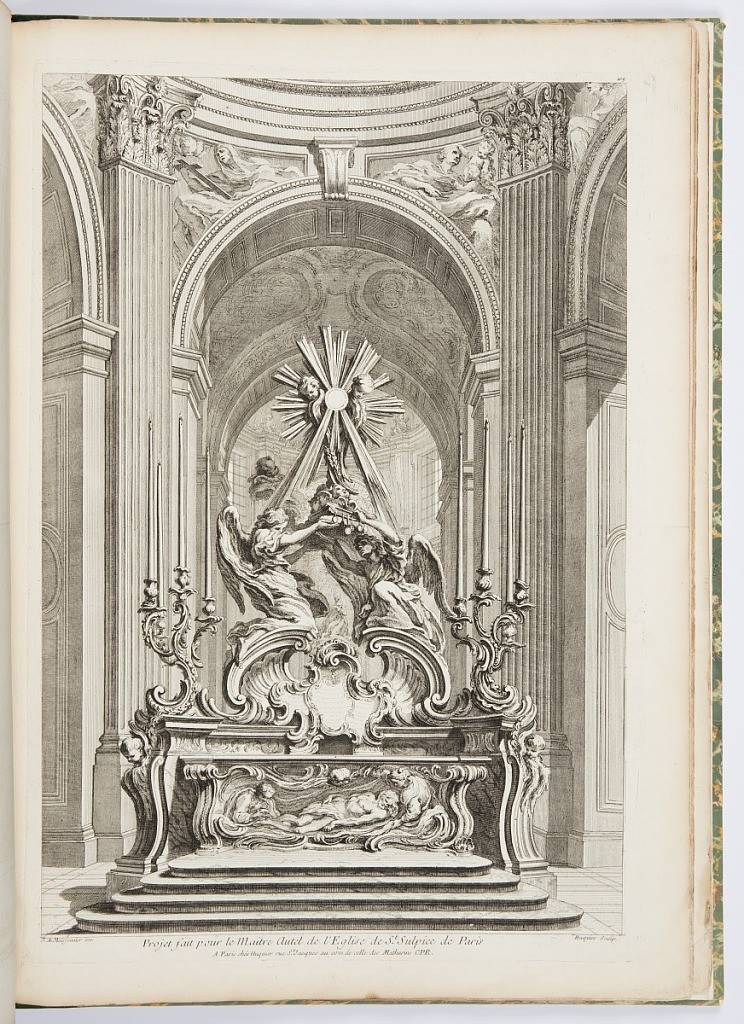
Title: Projet pour le Maitre Autel de l'Eglise de St. Sulpice de Paris (Design for the Master Altar of the Church of St. Sulpice of Paris), plate 109, in Oeuvres de Juste-Aurèle Meissonnier (Works by Juste-Aurèle Meissonnier)
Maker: Juste-Aurèle Meissonnier, French, b. Italy, 1695–1750
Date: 1748
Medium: Engraving on white laid paper
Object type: Print
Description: Stairs leading to altar decorated with image of Christ-like figure; with female figure on right and male figure on left. Above, canopied by two figures supporting a book; above this, large cross with putti and sunrays emanating. Arches and windows in background.